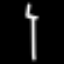
Label: fork